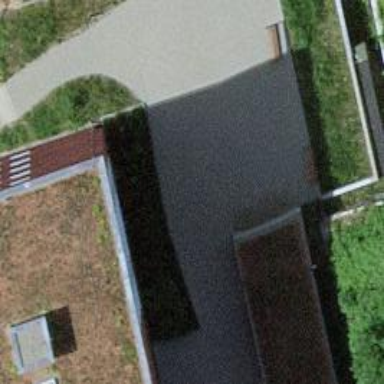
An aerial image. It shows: Paved footway.